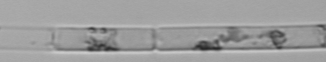
Label: Guinardia_delicatula